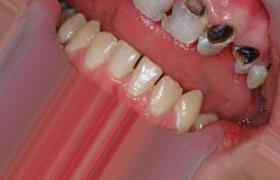
Condition: Caries